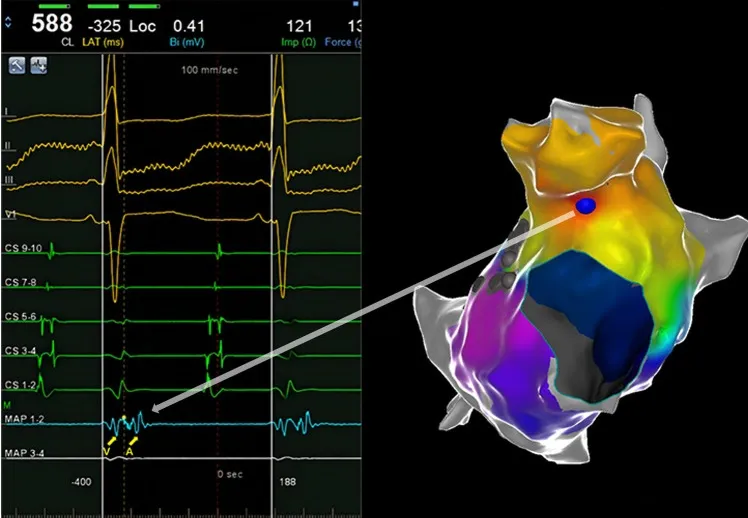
An intracardiac ECG shows the earliest activation. The yellow dotted line and blue ball represent the earliest activation.
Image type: electrography (ekg)